Field crop: tomato
Growth stage: 1
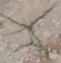
Species: cyperus